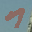
Label: 7